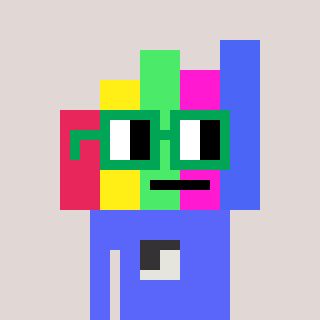
a pixel art character with square green glasses, a bar chart-shaped head and a purple-colored body on a warm background